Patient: sex M, age 64
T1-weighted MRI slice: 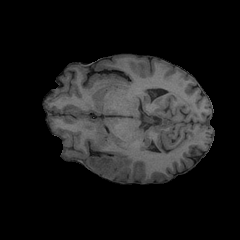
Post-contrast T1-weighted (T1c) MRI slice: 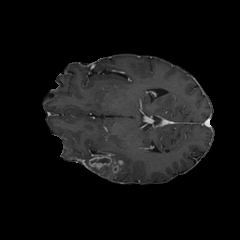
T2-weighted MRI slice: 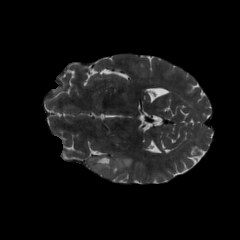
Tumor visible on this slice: yes
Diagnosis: Glioblastoma, IDH-wildtype
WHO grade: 4